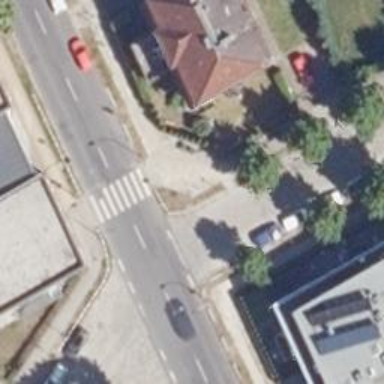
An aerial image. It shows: Road with "give way" sign.